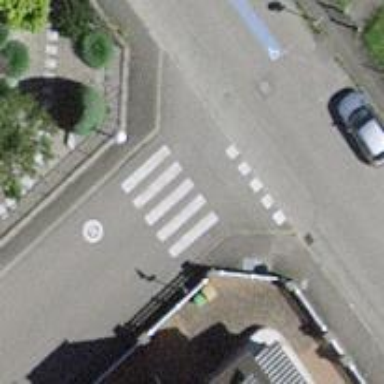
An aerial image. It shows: Zebra crossing on the road.